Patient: sex M, age 69
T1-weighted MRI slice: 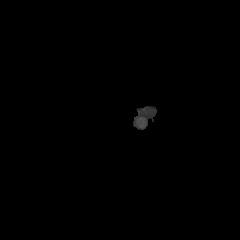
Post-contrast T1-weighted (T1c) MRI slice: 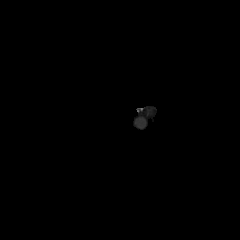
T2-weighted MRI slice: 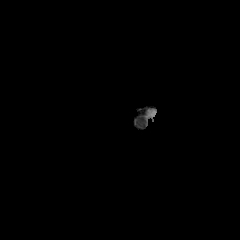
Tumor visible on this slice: no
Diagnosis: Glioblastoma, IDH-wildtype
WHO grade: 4